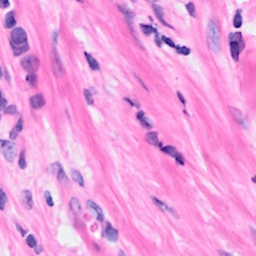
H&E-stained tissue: Breast